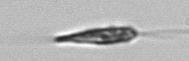
Label: Euglena